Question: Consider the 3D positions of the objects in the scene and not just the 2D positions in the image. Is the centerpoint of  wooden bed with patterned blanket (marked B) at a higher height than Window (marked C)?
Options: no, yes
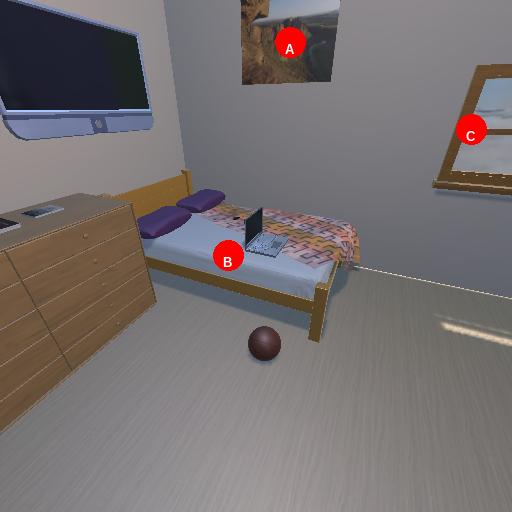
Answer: no